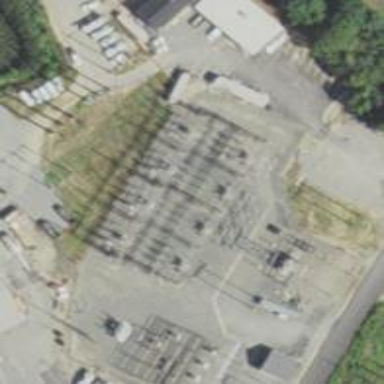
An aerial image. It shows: Switch for power supply.